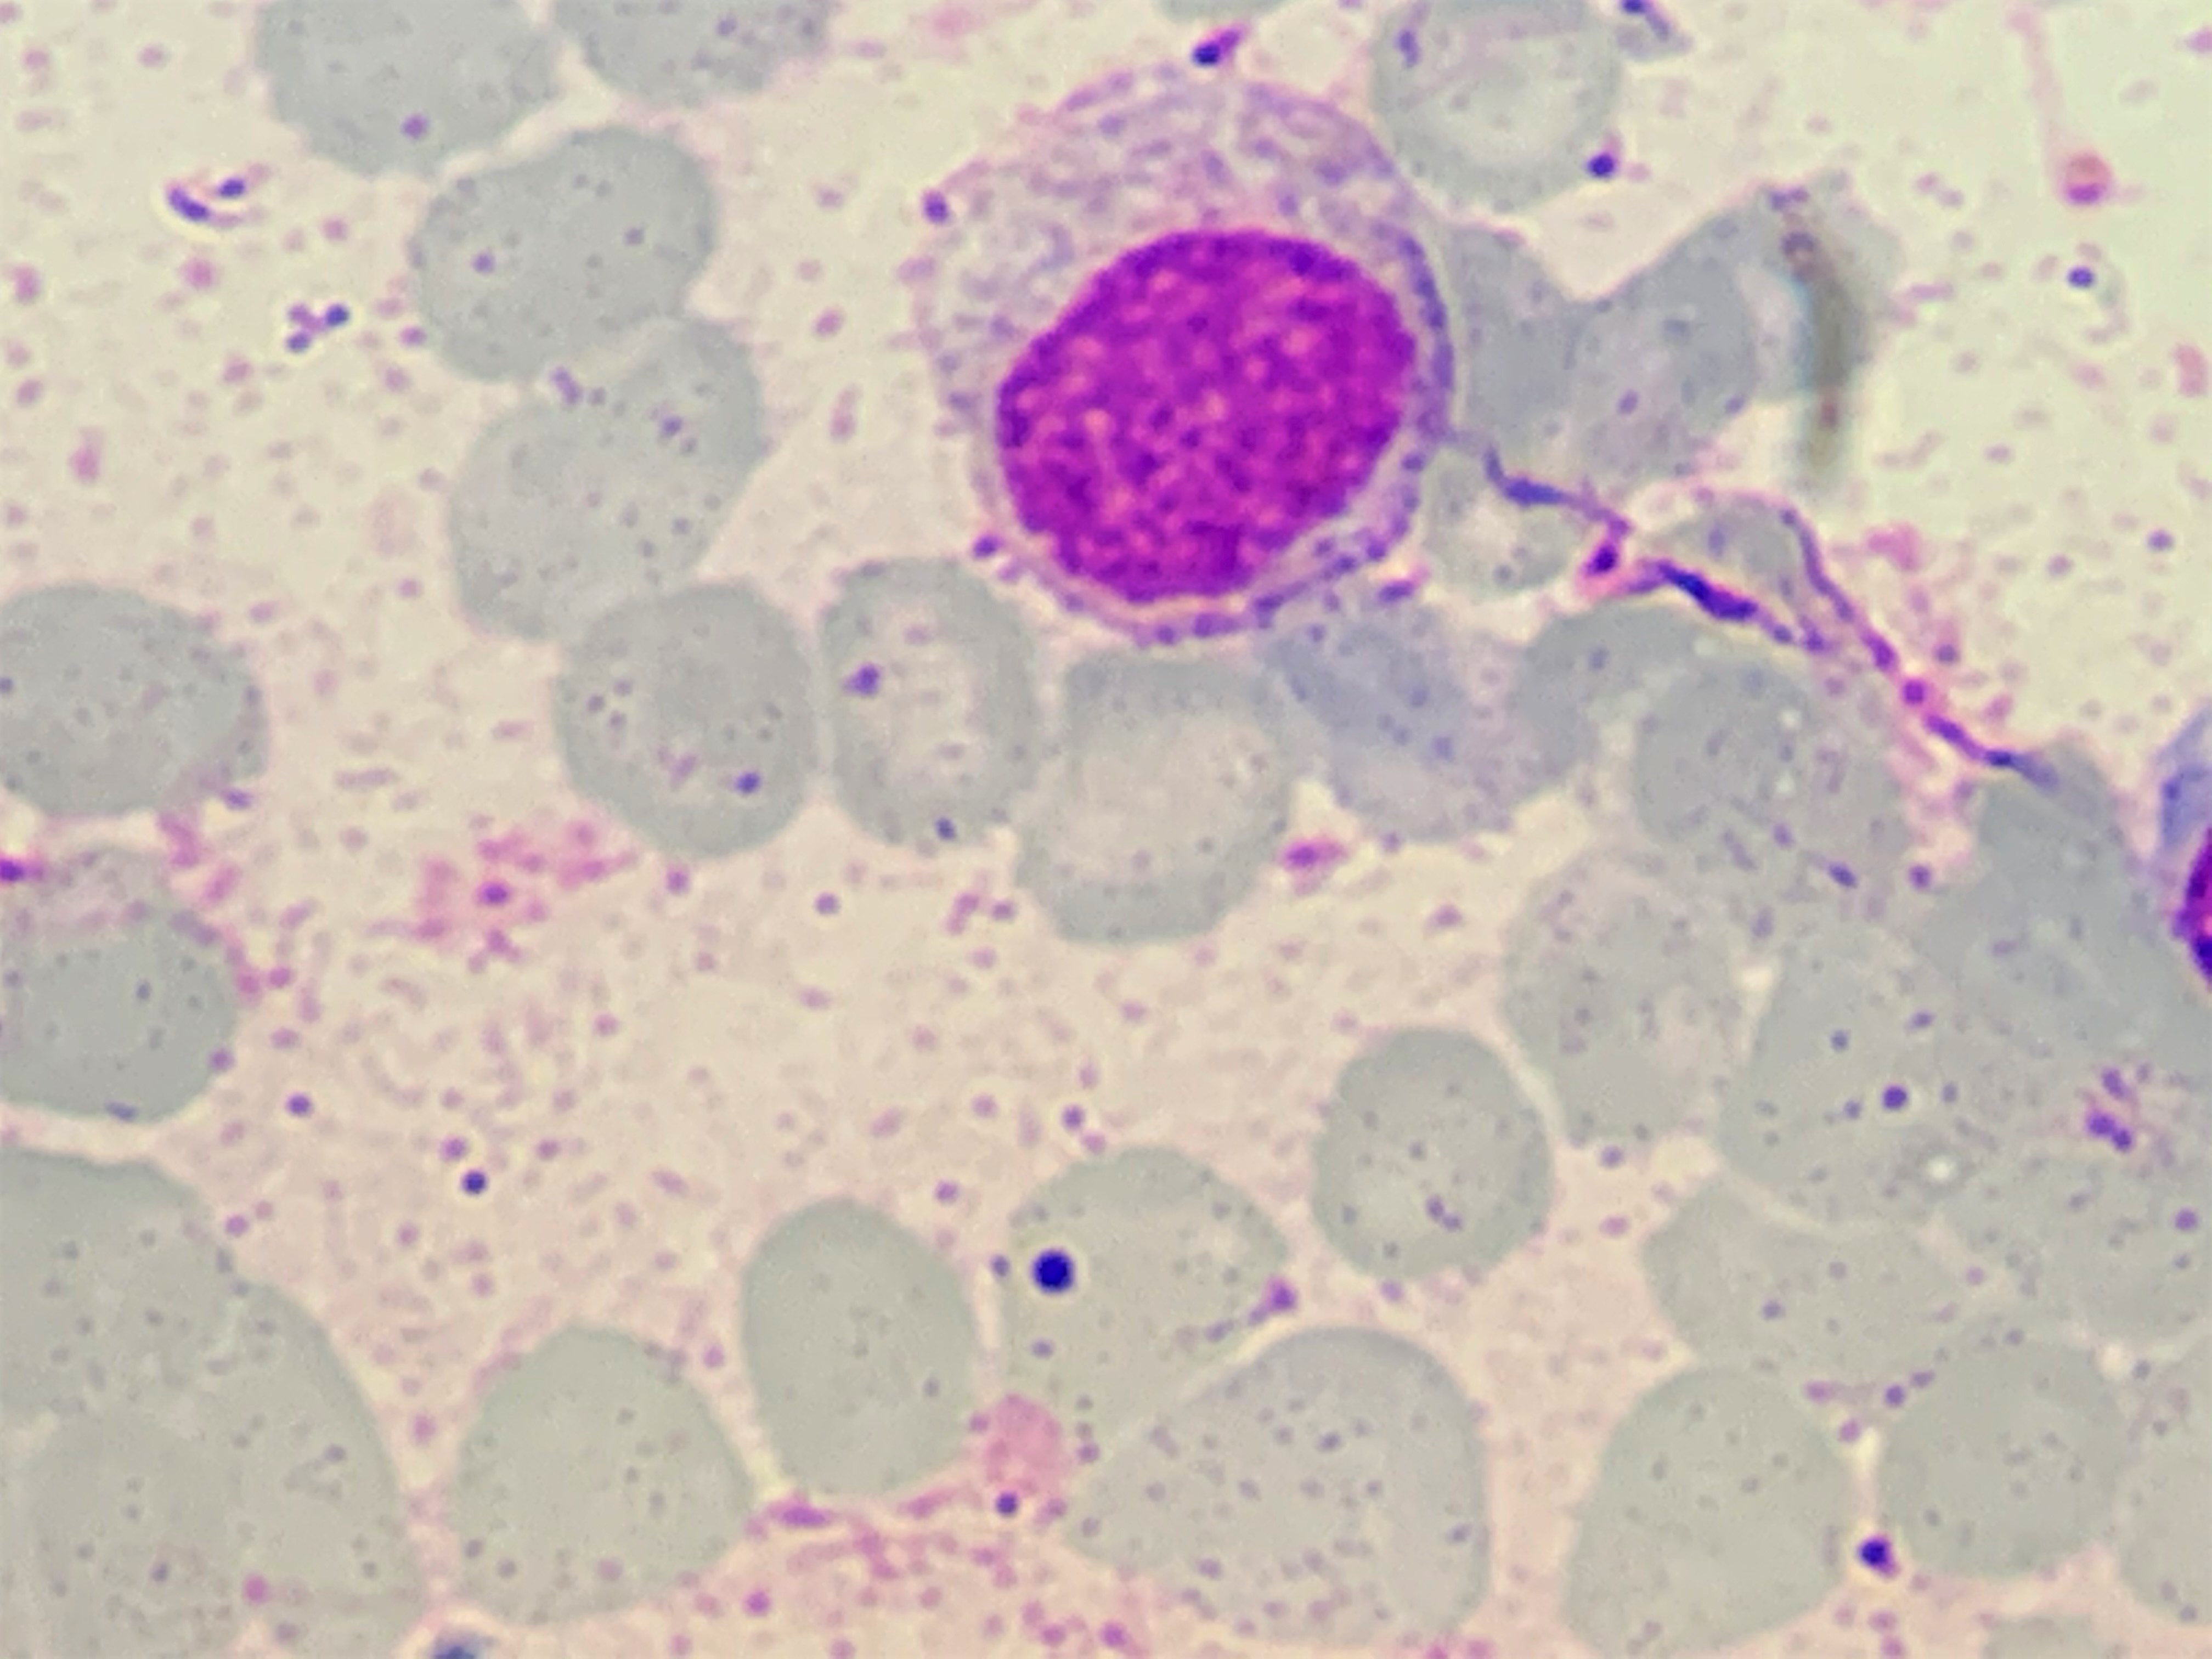
Cell type: MYELOCYTE